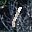
Label: 1